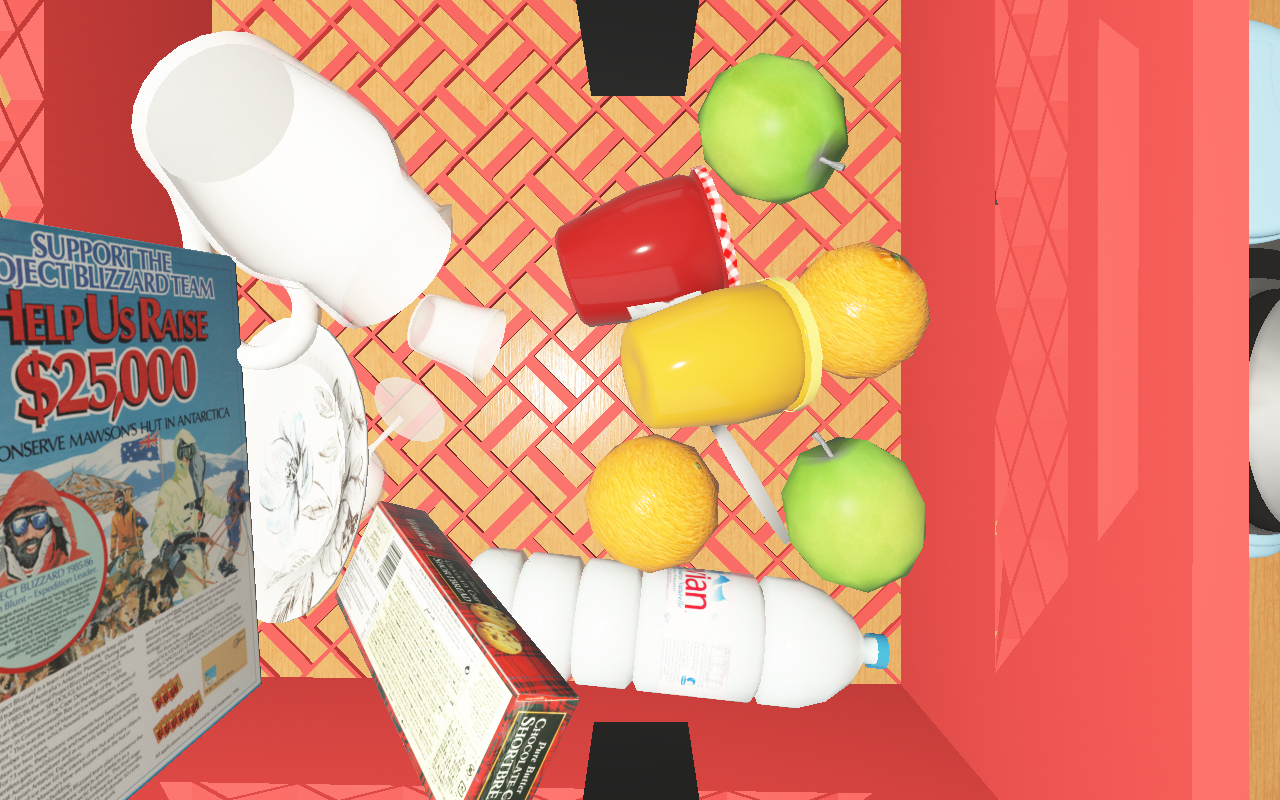
Objects in the scene:
carafe
apple
apple
orange
orange
jam jar
cereal box
cereal box
biscuit box